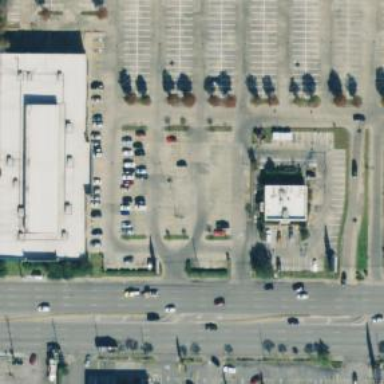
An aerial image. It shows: Parking space.